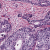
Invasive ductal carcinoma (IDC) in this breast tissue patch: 0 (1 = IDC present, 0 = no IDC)